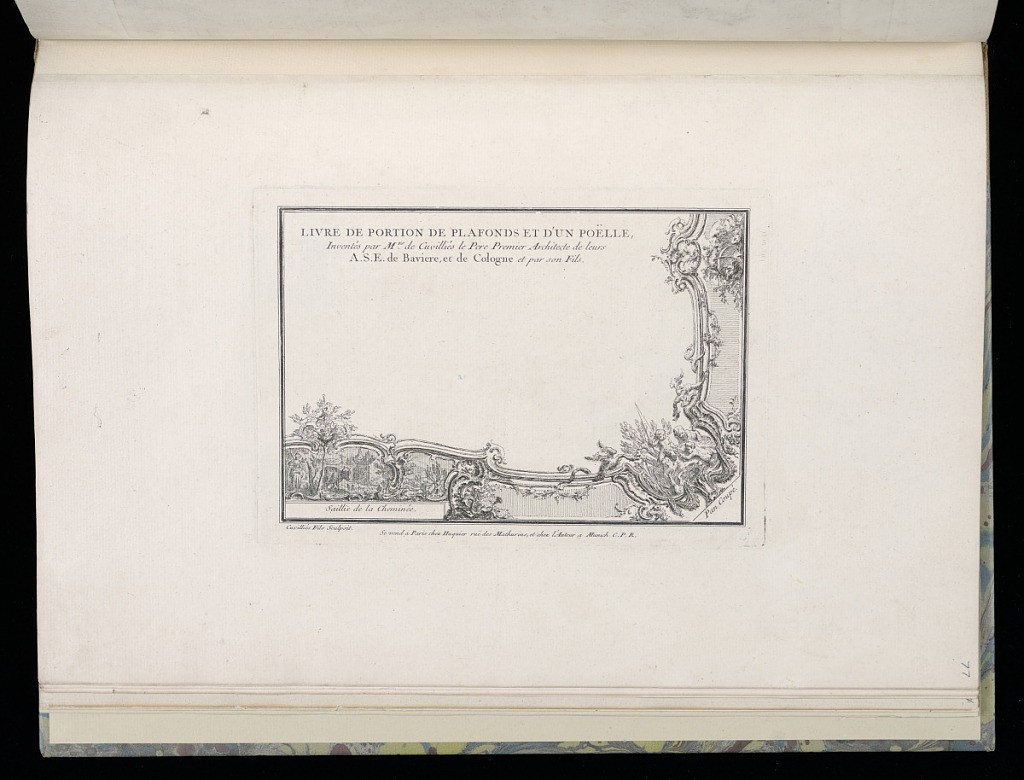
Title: Title Page
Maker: François de Cuvilliés the Elder, Belgian, 1695 - 1768
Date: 1731–68
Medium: Engraving on paper
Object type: Bound print
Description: Title page of book of designs for portions of ceilings and for ceramic woodburning stoves. Decorative border along bottom and right edges. At lower right corner, a scene of putti figures fishing from shore, a waterbird below them. Within the frame at left, a farm scene depicting a woman and a cow. Along borders at bottom and right, groups of tools, styled as a trophy.